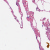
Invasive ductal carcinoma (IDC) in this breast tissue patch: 0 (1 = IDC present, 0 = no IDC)